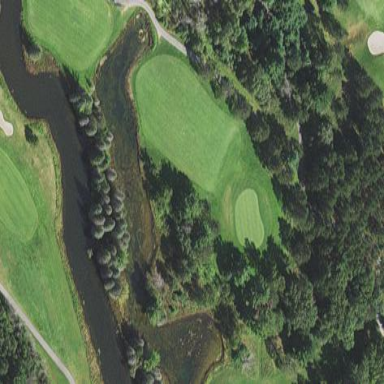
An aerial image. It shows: Scenic golf fairway.